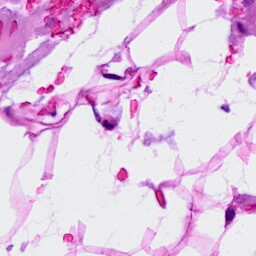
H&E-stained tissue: Breast